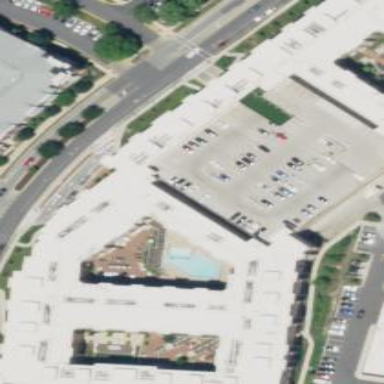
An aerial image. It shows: Multi-storey parking building.